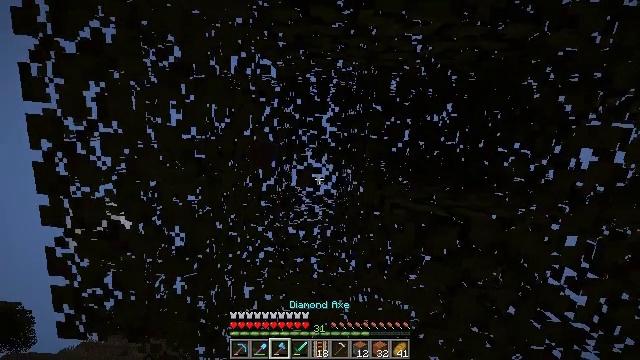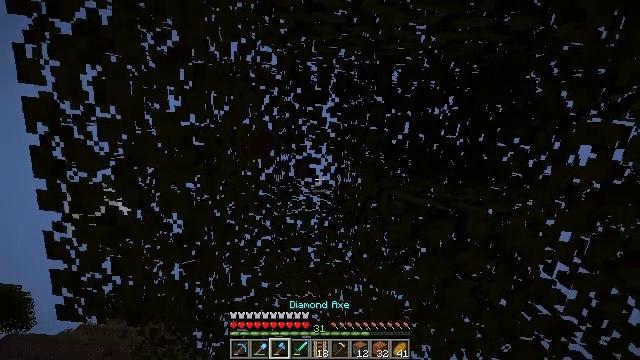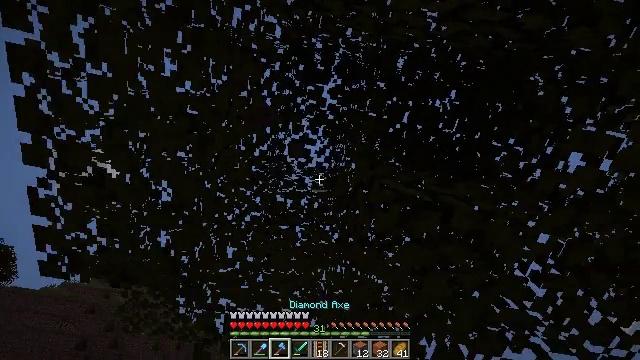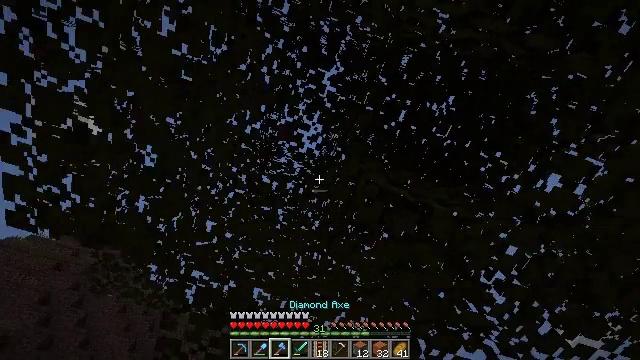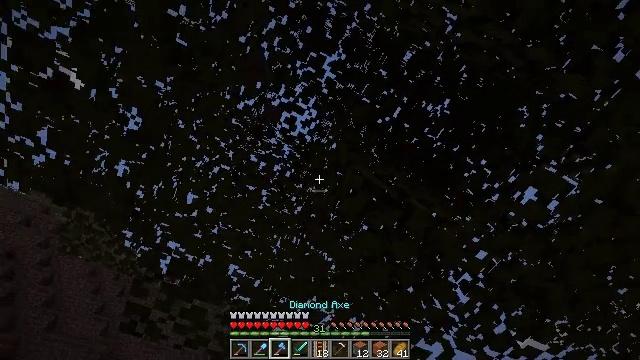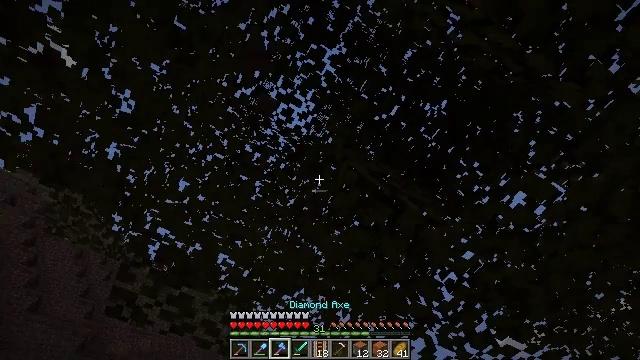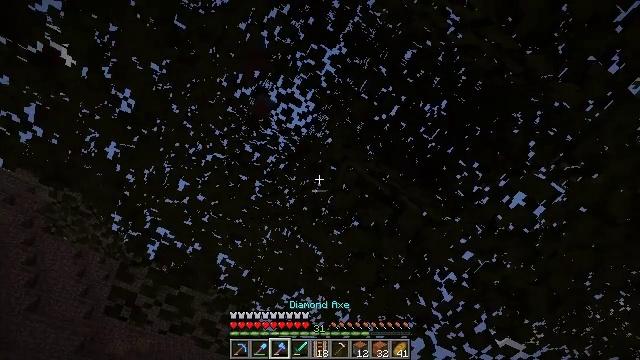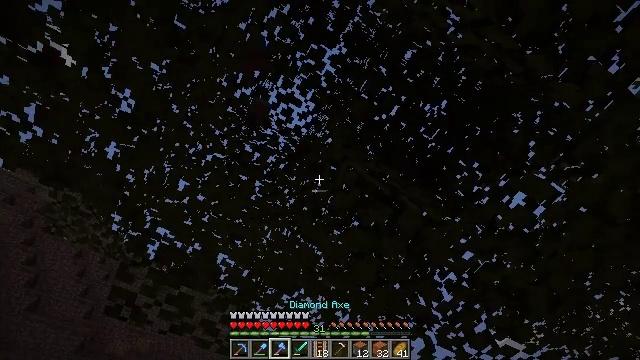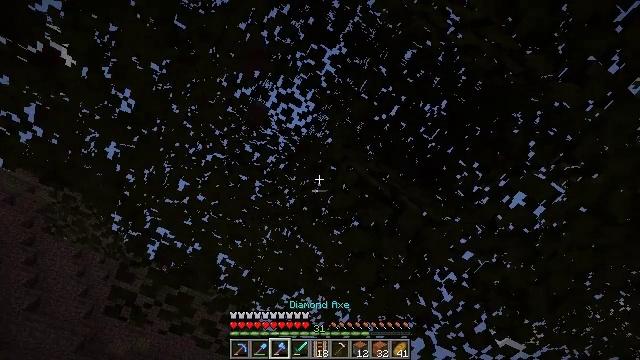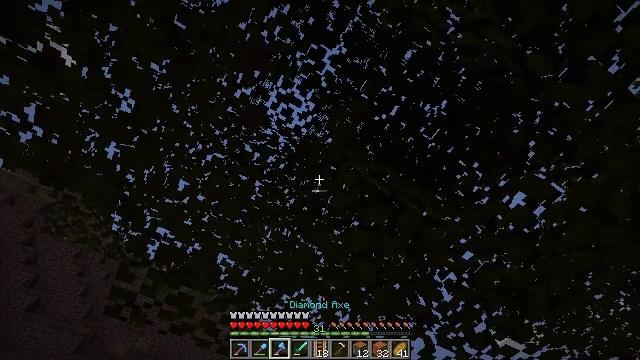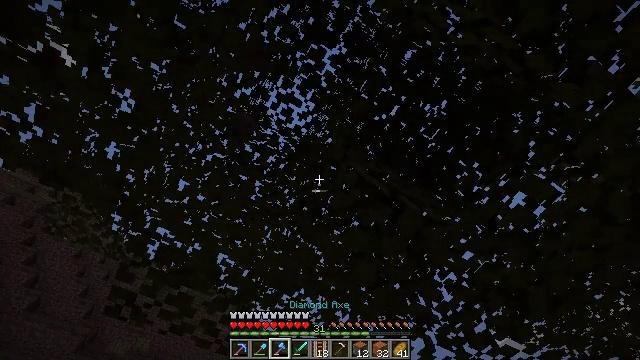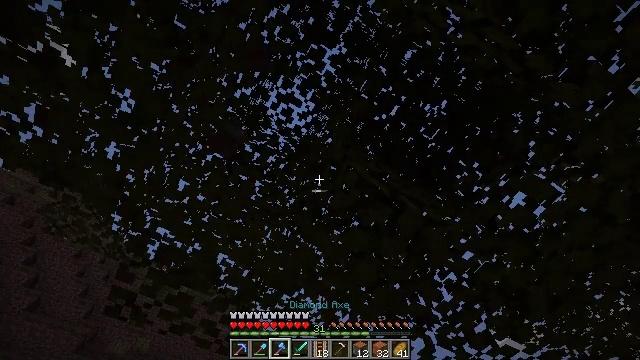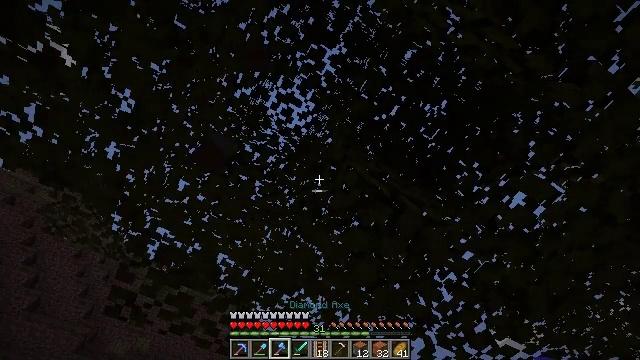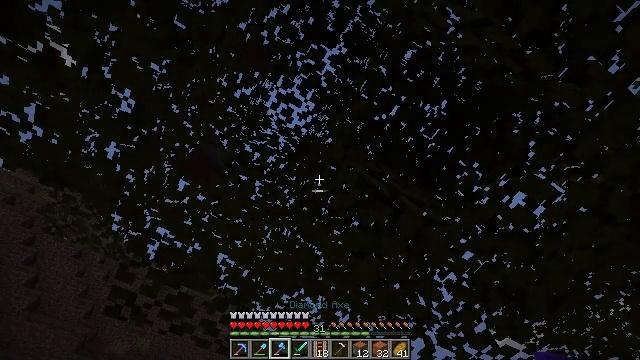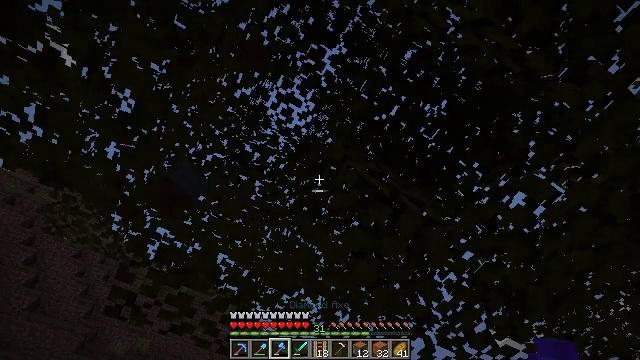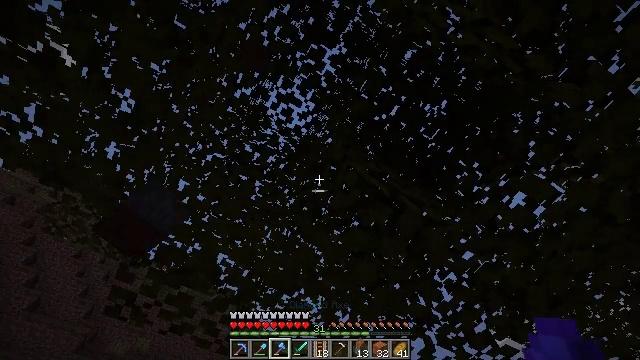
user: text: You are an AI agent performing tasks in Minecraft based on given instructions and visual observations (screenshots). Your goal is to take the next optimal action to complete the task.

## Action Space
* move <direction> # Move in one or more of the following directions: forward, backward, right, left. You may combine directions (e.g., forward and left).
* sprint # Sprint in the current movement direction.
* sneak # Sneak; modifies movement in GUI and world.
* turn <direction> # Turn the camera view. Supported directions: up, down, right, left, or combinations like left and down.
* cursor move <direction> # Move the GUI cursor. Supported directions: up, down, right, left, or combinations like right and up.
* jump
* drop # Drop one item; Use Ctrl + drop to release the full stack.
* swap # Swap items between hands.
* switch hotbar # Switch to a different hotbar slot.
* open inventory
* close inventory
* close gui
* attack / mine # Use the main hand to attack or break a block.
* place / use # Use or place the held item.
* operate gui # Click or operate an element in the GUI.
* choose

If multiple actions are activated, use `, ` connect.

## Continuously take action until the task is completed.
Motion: motion action
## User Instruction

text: Chop down the acacia log.
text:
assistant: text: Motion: turn right and down, attack / mine
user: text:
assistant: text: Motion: turn right and down
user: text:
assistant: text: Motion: turn right and down
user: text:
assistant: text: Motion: turn right and down
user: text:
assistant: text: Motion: turn right and down
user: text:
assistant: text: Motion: no_op
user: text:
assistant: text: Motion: no_op
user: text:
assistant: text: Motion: no_op
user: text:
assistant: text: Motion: no_op
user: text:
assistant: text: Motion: no_op
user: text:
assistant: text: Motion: no_op
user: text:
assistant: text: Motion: no_op
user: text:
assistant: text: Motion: no_op
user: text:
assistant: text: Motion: no_op
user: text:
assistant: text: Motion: no_op
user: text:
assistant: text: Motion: no_op
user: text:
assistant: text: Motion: no_op
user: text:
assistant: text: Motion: move left, turn right
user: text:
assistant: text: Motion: move left, turn right and down
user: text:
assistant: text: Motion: move left, turn right and down
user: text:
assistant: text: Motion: move left, turn right
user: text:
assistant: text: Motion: move left, turn right
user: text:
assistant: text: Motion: move left, turn right
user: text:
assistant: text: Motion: move left, turn right
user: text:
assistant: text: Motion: move left, turn right
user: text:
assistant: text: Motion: move left, turn right and down
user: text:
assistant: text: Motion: move left, turn right and down
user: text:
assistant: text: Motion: move left, turn right and down
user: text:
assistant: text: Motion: move back and move left, turn right and down
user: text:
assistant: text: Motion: move back and move left, turn right and down